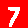
Digit: 7